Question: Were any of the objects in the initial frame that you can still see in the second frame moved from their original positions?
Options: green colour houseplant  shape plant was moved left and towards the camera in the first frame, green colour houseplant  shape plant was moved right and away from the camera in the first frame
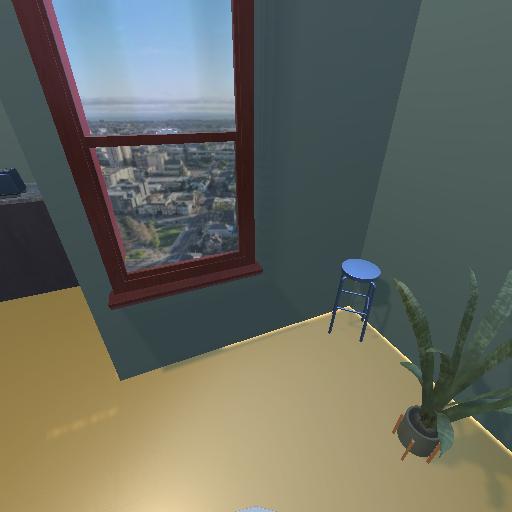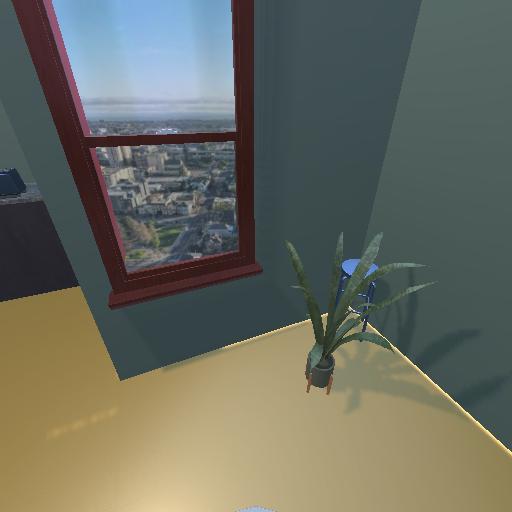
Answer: green colour houseplant  shape plant was moved left and towards the camera in the first frame